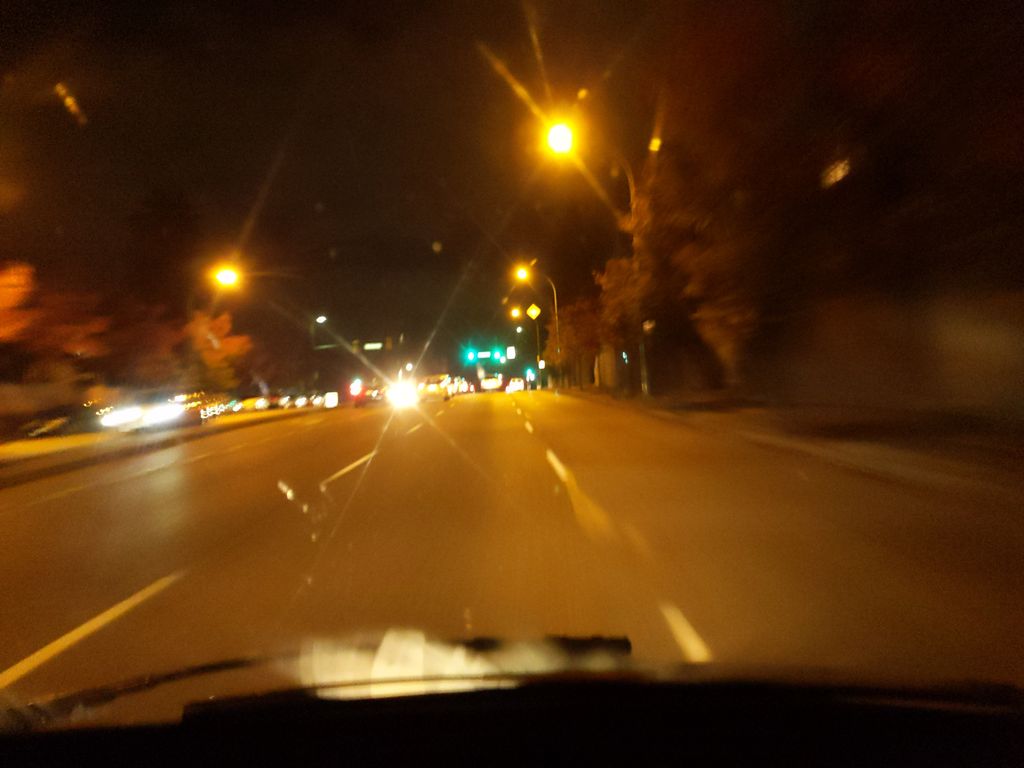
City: vancouver